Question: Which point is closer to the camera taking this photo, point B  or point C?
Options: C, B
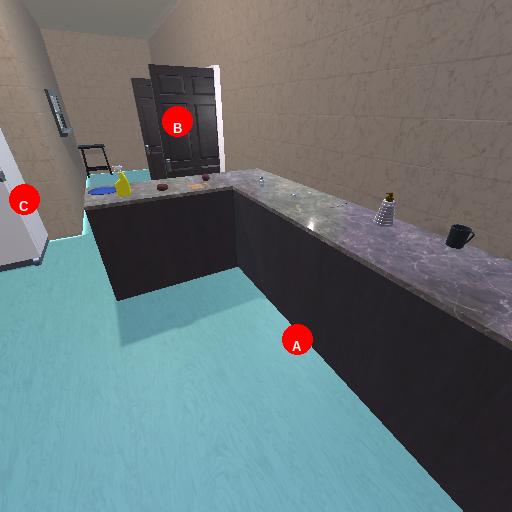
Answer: C